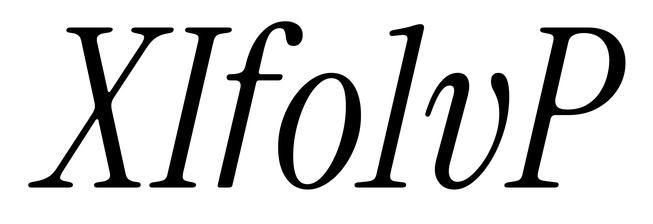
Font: InstrumentSerif-Italic